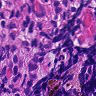
Metastatic tissue present: yes